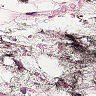
Metastatic tissue present: no